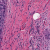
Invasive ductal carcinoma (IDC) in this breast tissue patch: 1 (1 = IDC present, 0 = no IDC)